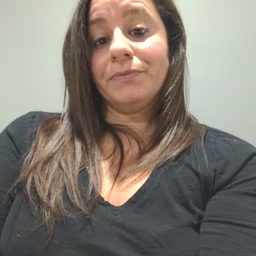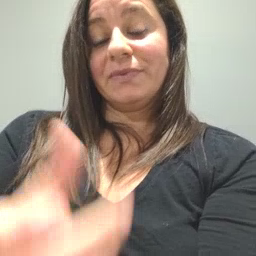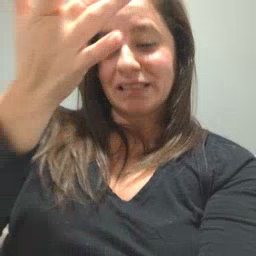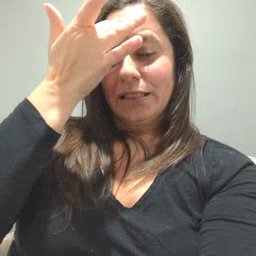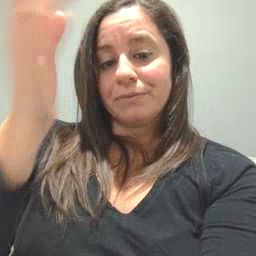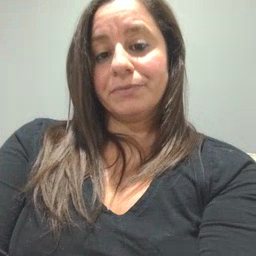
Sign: sick